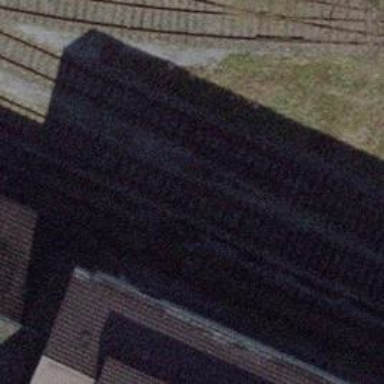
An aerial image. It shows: Railway switch.